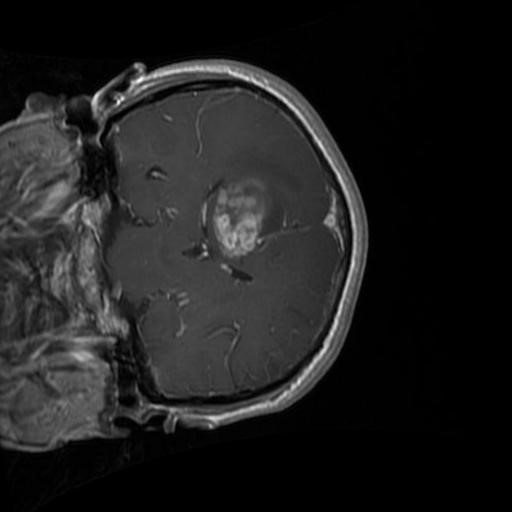
Label: brain_glioma